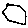
Label: hexagon